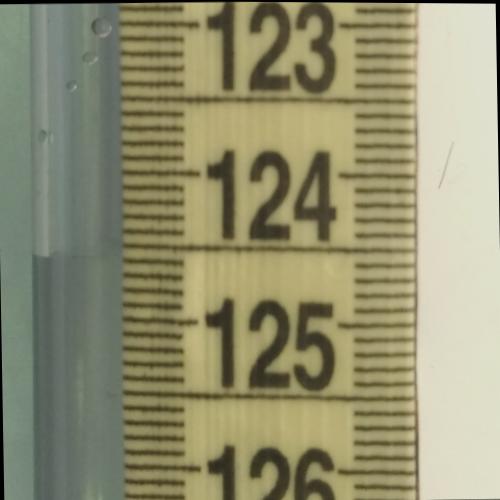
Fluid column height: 124.6 cm